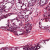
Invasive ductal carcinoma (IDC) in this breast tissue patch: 0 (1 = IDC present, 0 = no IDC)